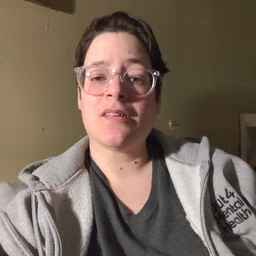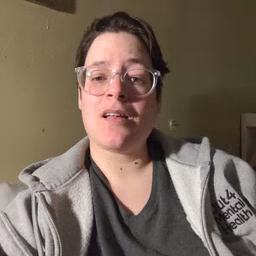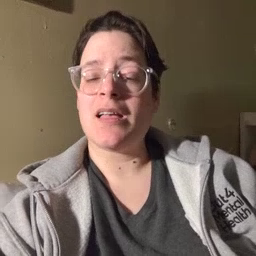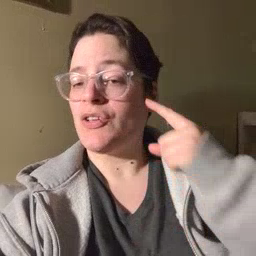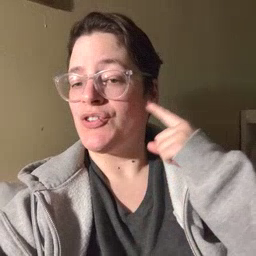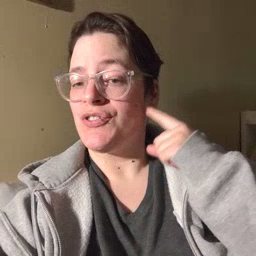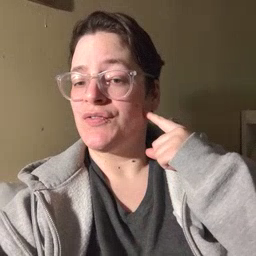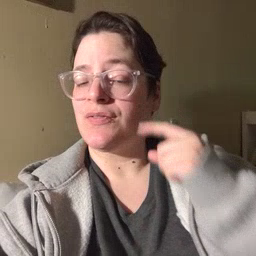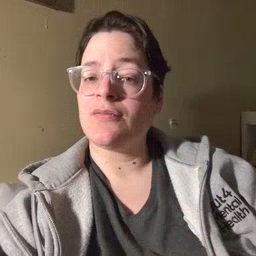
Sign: hear